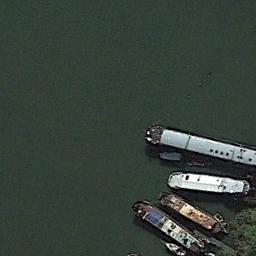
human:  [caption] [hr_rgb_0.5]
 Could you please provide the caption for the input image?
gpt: There are four ships in the green water on the shore .

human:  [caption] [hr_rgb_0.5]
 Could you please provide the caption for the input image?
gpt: There are several ships at sea .

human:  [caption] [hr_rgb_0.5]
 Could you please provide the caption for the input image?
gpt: Several white and brown ships docked at the shore .

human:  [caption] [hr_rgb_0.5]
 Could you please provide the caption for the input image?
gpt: Several ships of different sizes are docked at the bank of the water .

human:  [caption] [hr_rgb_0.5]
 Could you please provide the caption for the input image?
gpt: There are four ships surrounded by green water .